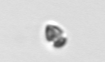
Label: Heterocapsa_rotundata